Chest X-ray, AP view. Patient: 35 years old, sex F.
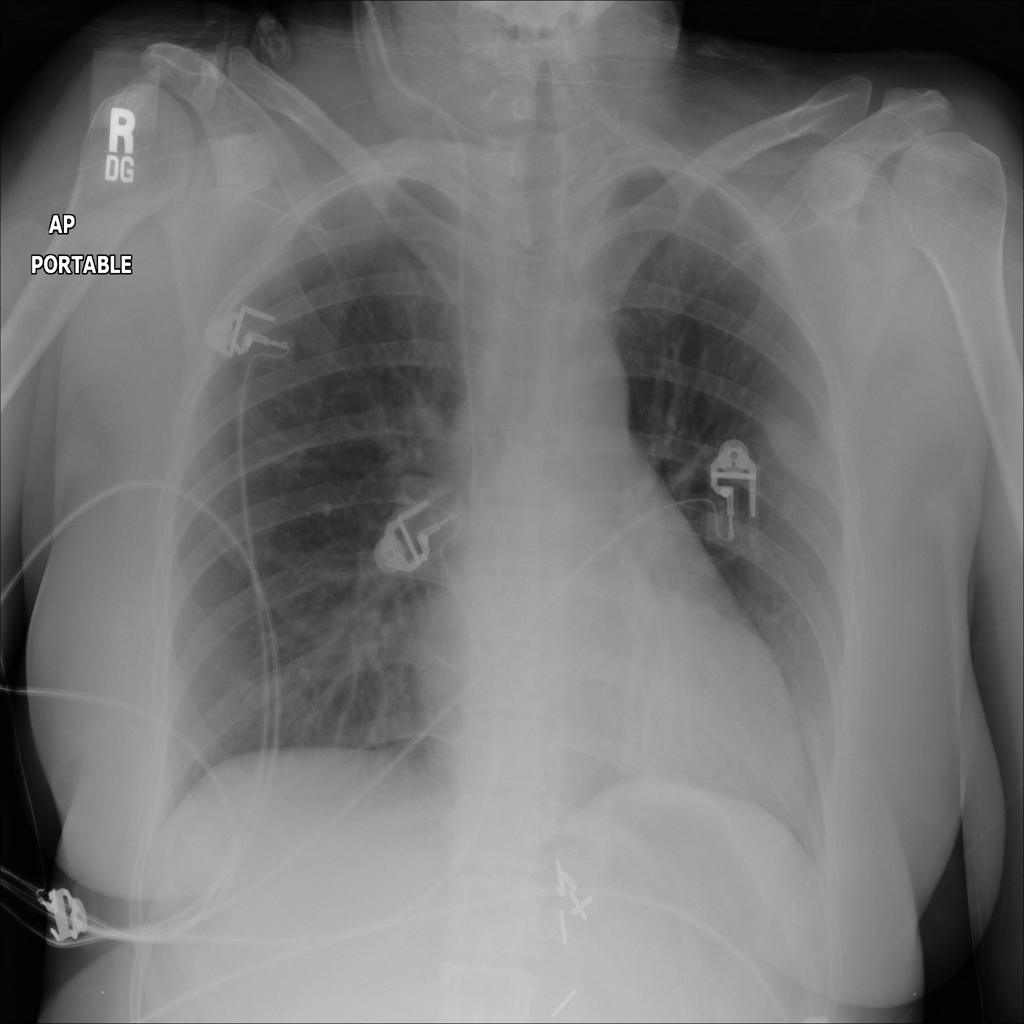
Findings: No Finding